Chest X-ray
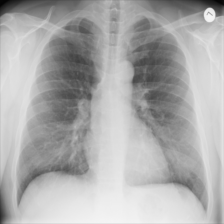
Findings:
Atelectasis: negative
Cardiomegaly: negative
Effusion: negative
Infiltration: negative
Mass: negative
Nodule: negative
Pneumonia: negative
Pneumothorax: negative
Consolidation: negative
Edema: negative
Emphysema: negative
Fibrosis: negative
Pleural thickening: negative
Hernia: negative